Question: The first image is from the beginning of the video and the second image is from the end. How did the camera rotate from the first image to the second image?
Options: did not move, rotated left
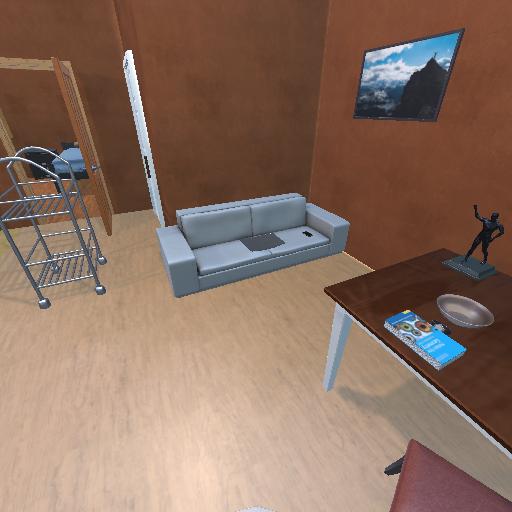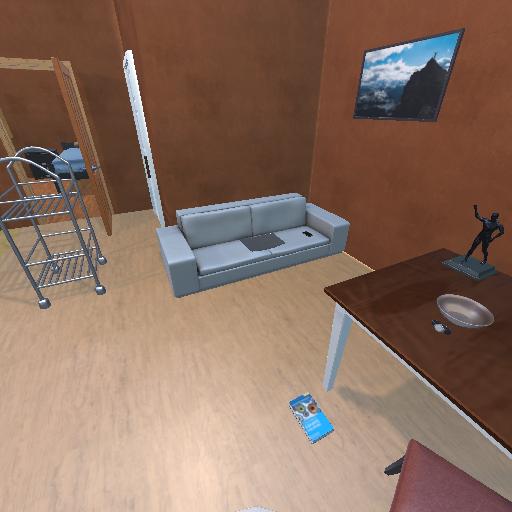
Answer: did not move